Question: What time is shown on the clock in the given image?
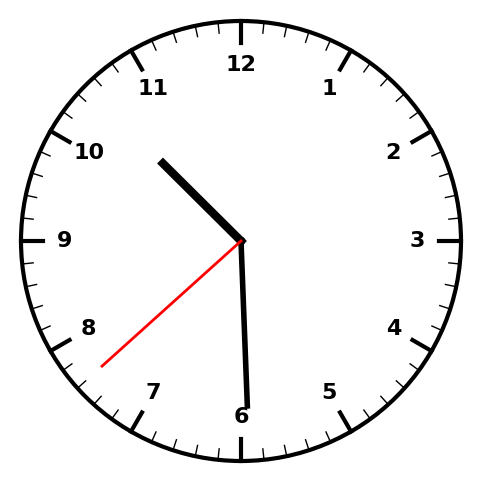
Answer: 10:29:38